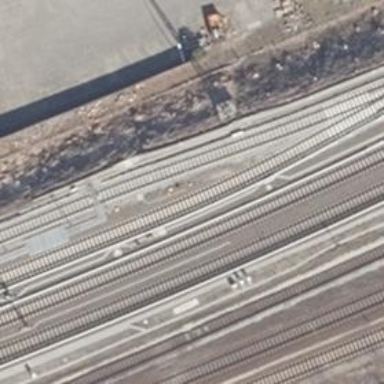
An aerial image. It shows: Railway signal.